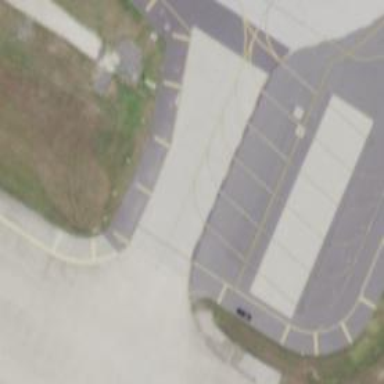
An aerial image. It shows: Image of taxiway at airport.